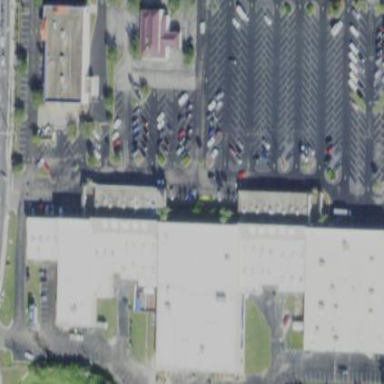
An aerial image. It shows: Mall building.